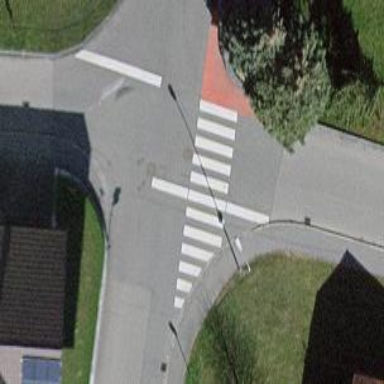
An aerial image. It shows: Uncontrolled zebra crossing with white markings.